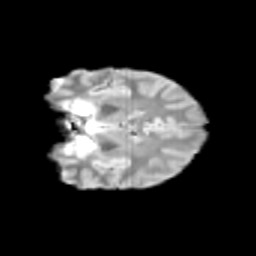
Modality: T2w
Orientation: coronal
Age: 14
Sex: female
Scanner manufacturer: siemens
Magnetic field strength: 3 T
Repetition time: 3.8 s
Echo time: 0.07 s